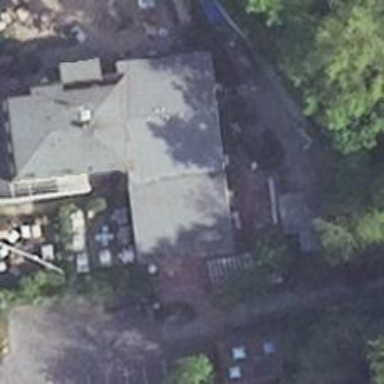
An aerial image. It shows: Restaurant.